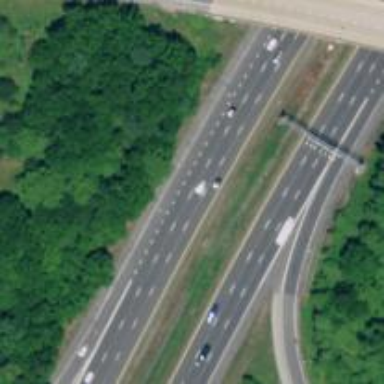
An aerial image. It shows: Motorway junction.